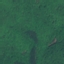
Label: Forest